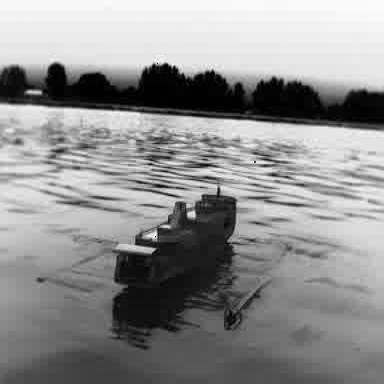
There is a container_ship in the infrared image.